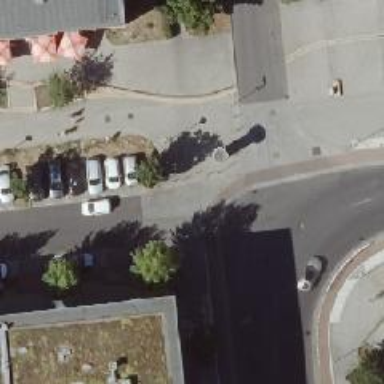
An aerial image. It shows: Residential road with asphalt surface. It has separate sidewalks on both sides.